Question: What would be the best way to find out or to check all the 'prs_code'(s) having a duplicate of 'item_code'?

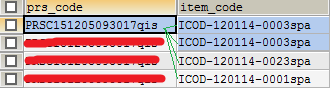
Answer: You can group by and look for any counts of 2 or more (they'll be dupes):
'''
SELECT COUNT(*) AS cnt, prs_code, item_code
FROM whatever_you_call_your_table
GROUP BY prs_code, item_code
HAVING cnt > 1
'''